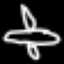
Label: airplane